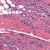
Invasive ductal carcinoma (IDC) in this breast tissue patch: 1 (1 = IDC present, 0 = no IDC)